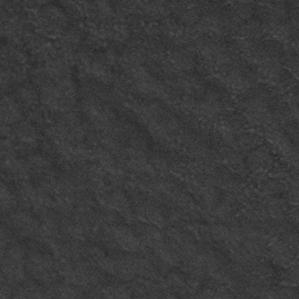
Label: frost